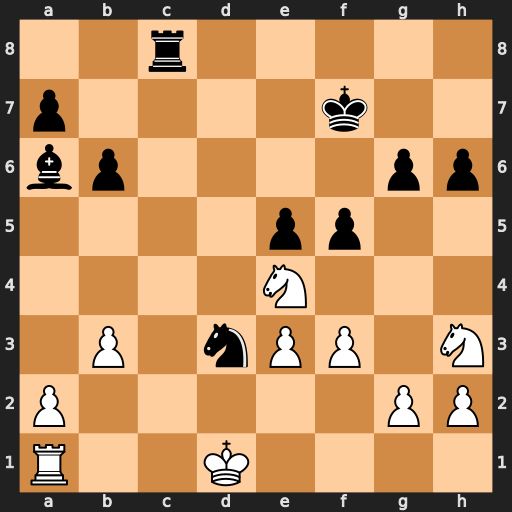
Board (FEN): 2r5/p4k2/bp4pp/4pp2/4N3/1P1nPP1N/P5PP/R2K4
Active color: w
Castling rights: -
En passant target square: -
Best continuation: Nd6+ Kf6 Nxc8